Current action and preconditions to check: trajectory_clear

Your task: For each precondition in the list above, predict whether it will hold at this action.

Consider the current scene as observed from the mobile robot's camera, and analyze the predicted future states of all dynamic agents (e.g., people, animals, vehicles, or any moving entities) within the NEXT SECOND.

IMPORTANT: Only answer "very likely" if you are absolutely certain—based on strong, clear evidence—that a dynamic agent will violate the precondition in the predicted future state. Do NOT answer "very likely" for unlikely, ambiguous, or low-probability risks.

Ask yourself for each precondition: Is there a high probability, with clear and convincing evidence, that the predicted future states of any dynamic agent will interfere with the predicted future state of the currently executing action within the NEXT SECOND, causing that precondition to fail?

Assess the risk level based on these predictions. Use "likely" or "very likely" if motions create a clear risk of interference.

Use "neutral" or "improbable" if agents are nearby but their predicted paths are clearly diverging or non-conflicting.

Failure Risk Categories: "very improbable", "improbable", "neutral", "likely", "very likely"

Answer Format: Output ONLY the probability_of_failure value from these categories: "very improbable", "improbable", "neutral", "likely", "very likely"

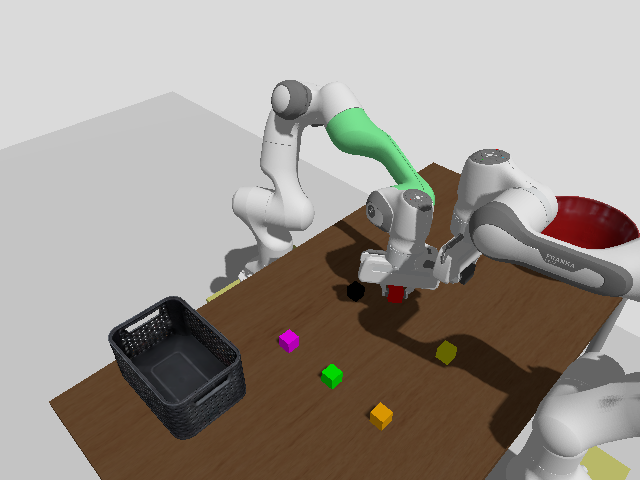

Answer: neutral